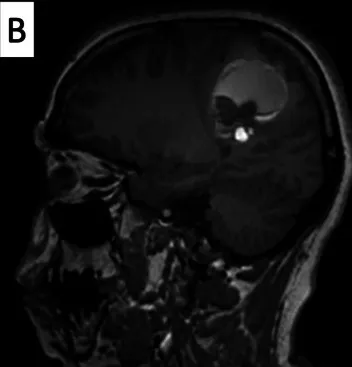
CT and MRI scans. And sagittal T1-weighted image.
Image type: radiology (mri)